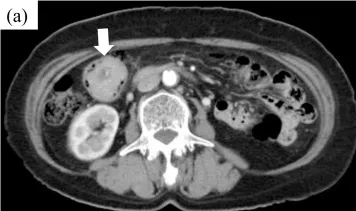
Contrast-enhanced computed tomography findings. . (a) The tumor occupied the transverse colon.
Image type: radiology (ct)